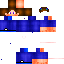
A male human skin with medium skin, wearing brown long hair dressed in a blue hoodie and blue pants, featuring a closed mouth.